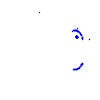
Particle: kaon